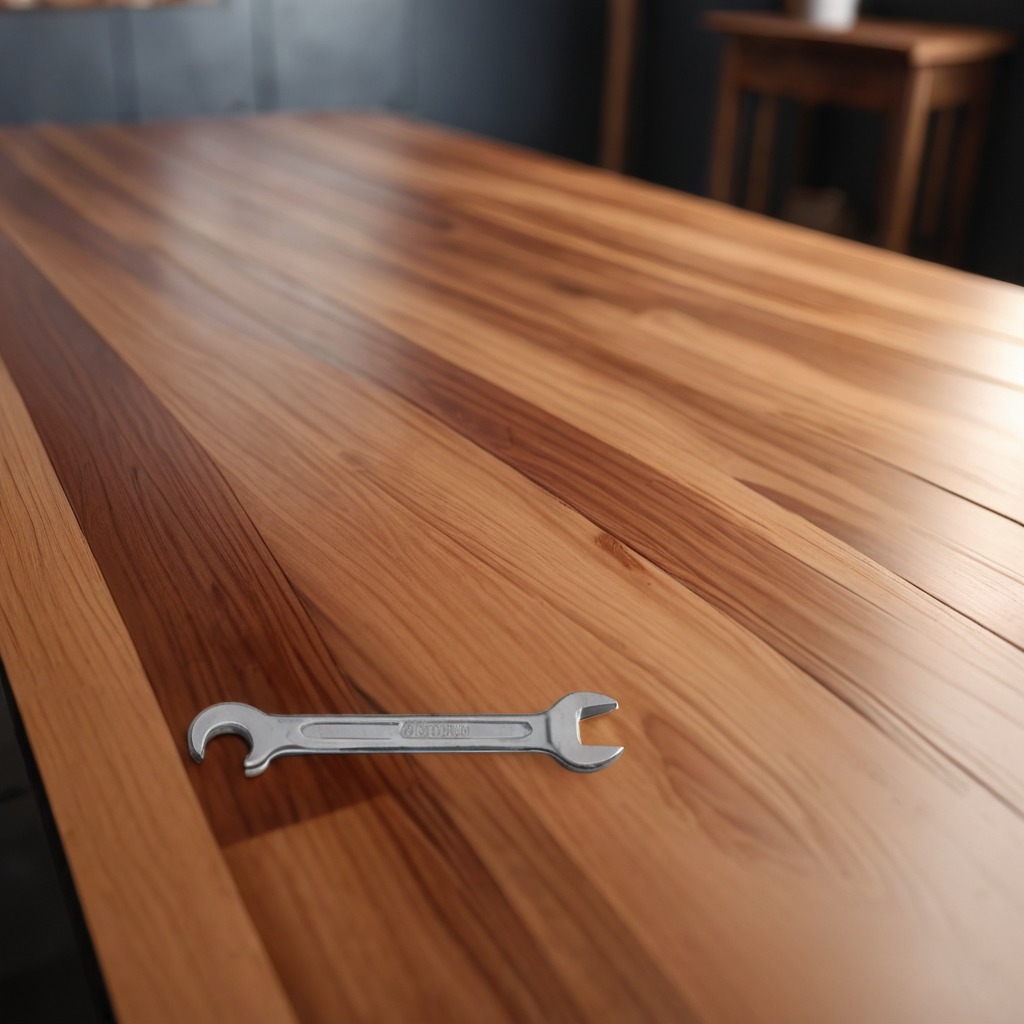
An wrench lies on a wooden table in a carpentry studio.